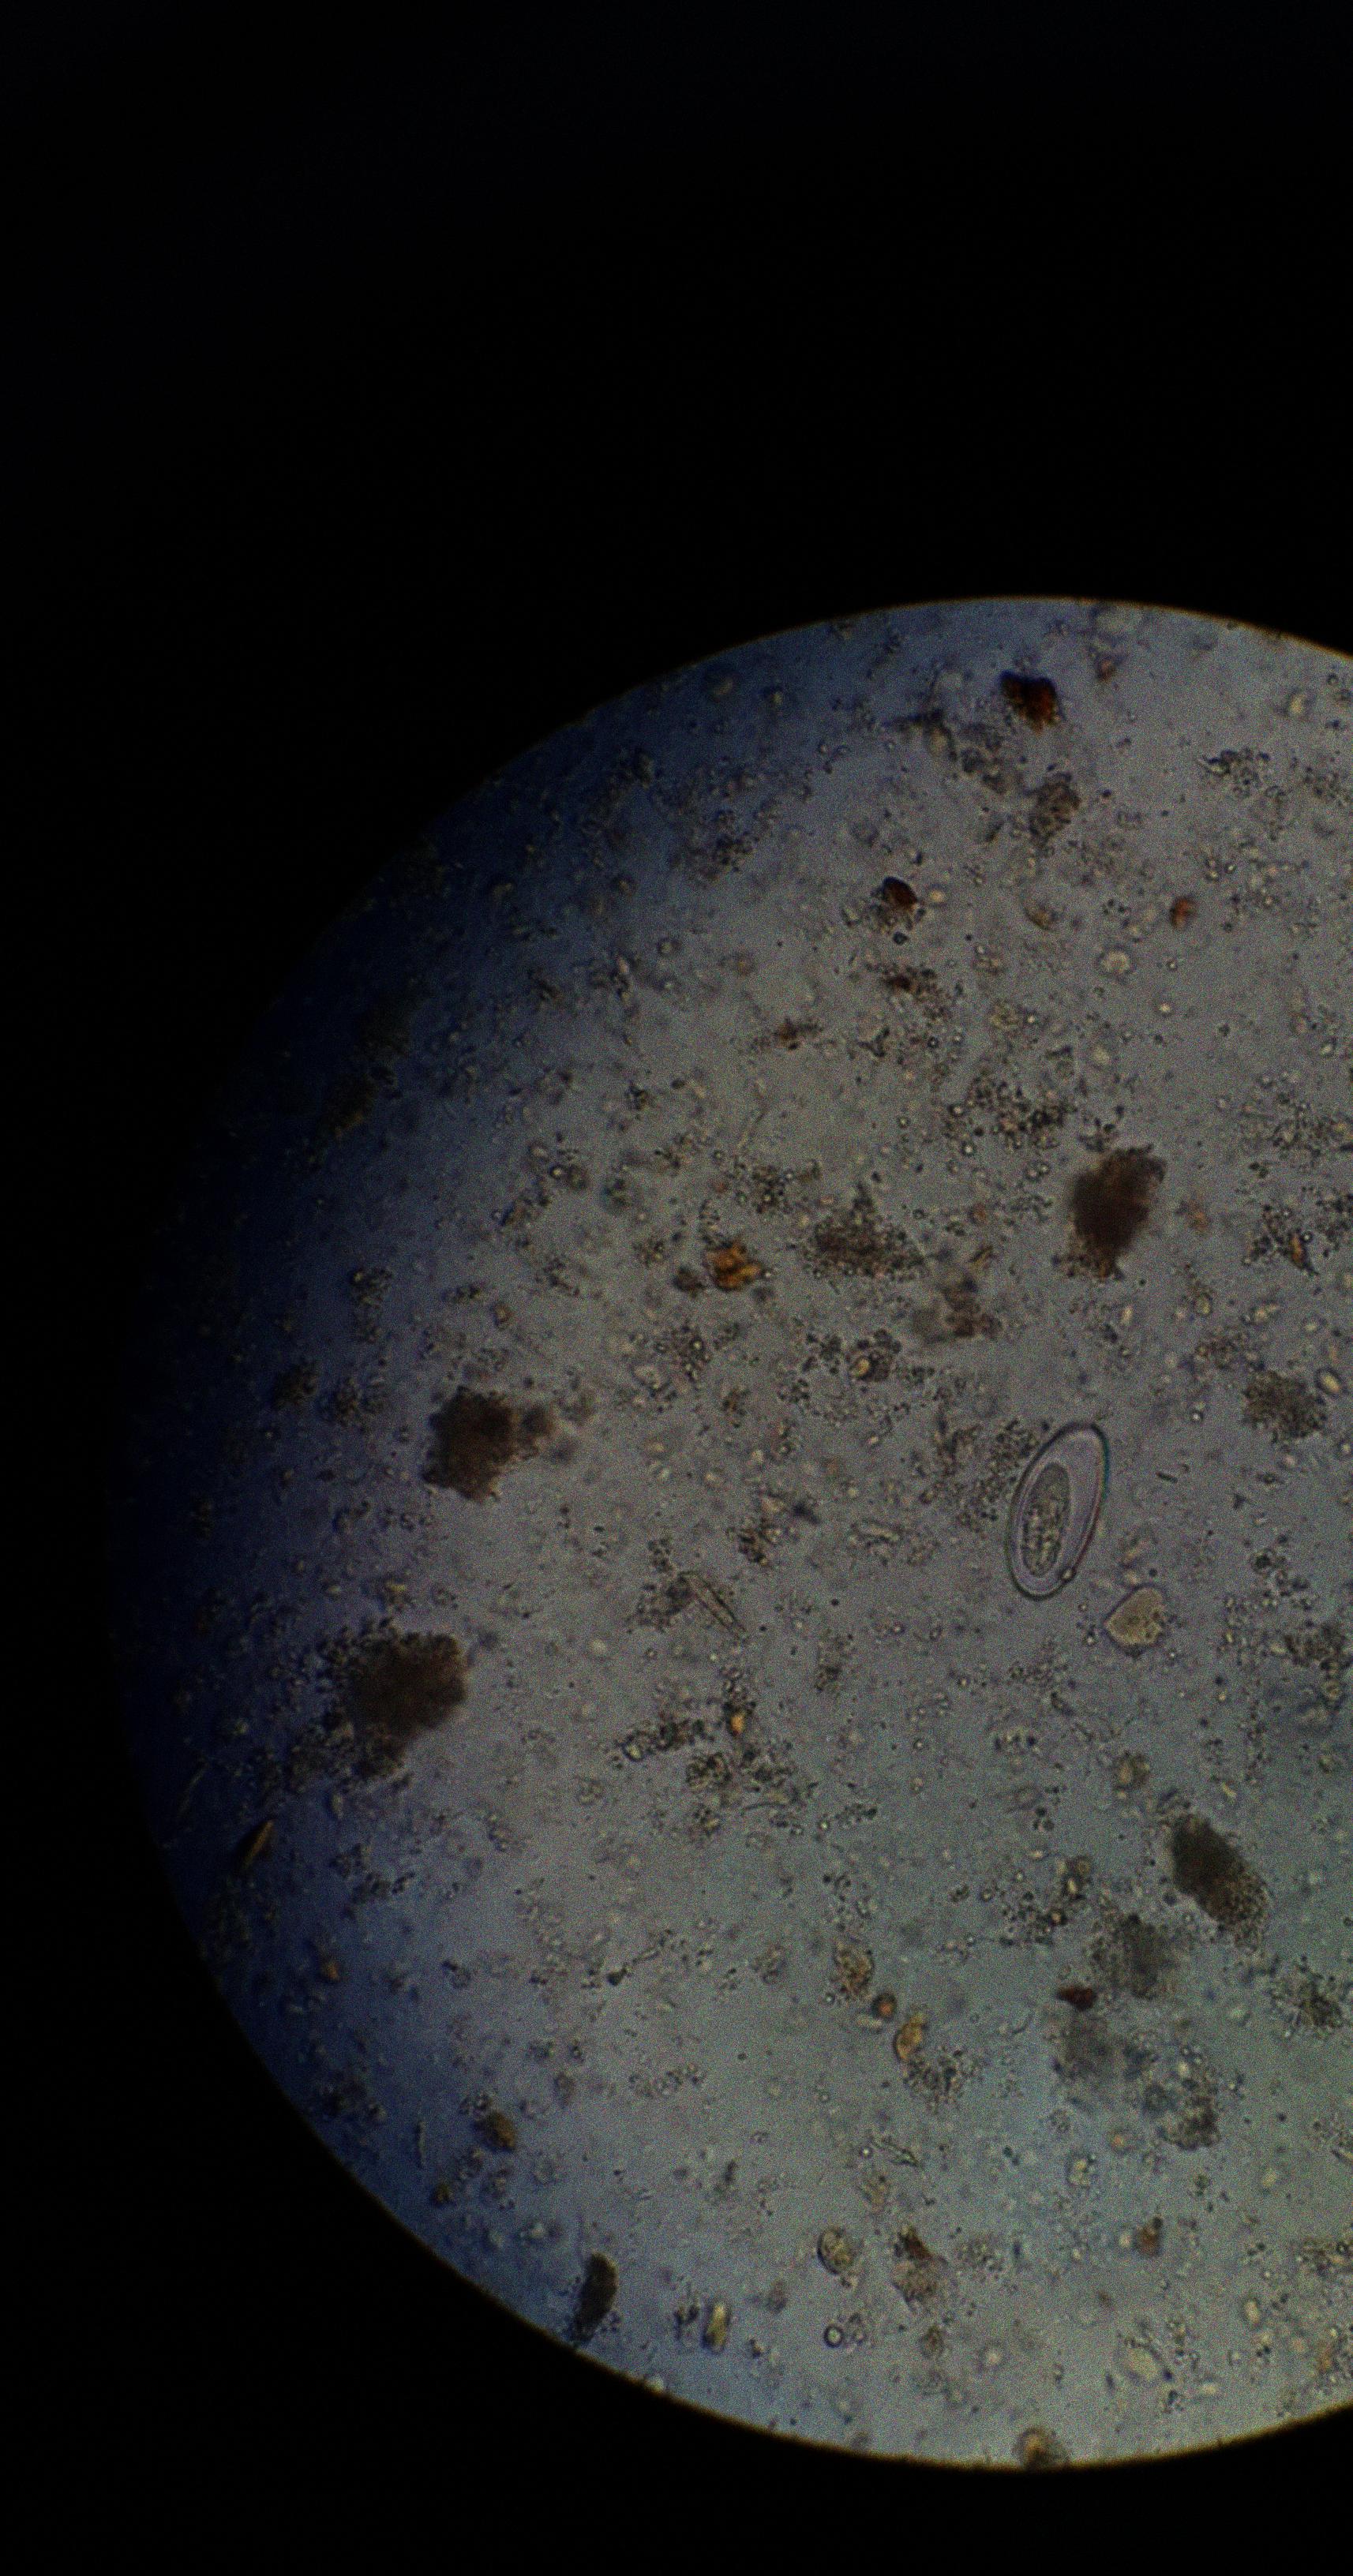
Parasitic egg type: Enterobius vermicularis